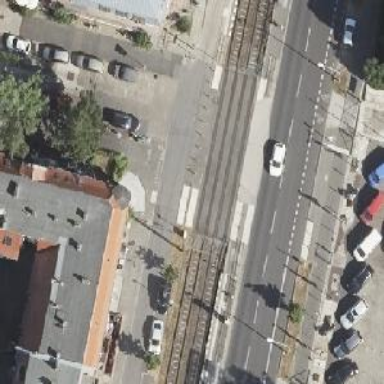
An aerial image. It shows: Uncontrolled tram railway crossing.